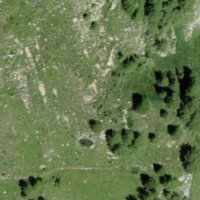
EUNIS habitat code: 26
Species observed at this site:
Charissa ambiguata